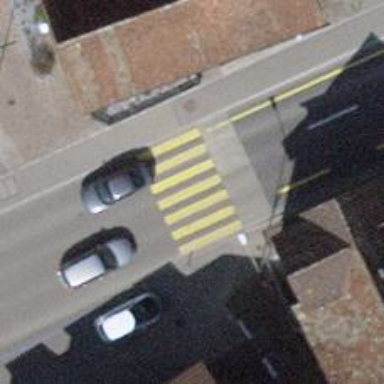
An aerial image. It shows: Uncontrolled zebra crossing on the road.